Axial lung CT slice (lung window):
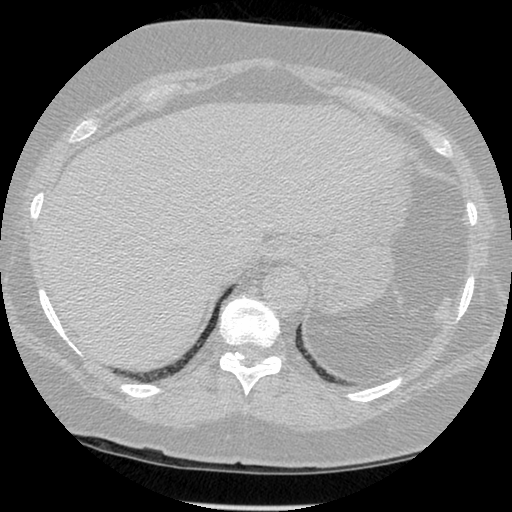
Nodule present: no